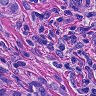
Metastatic tissue present: yes